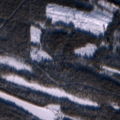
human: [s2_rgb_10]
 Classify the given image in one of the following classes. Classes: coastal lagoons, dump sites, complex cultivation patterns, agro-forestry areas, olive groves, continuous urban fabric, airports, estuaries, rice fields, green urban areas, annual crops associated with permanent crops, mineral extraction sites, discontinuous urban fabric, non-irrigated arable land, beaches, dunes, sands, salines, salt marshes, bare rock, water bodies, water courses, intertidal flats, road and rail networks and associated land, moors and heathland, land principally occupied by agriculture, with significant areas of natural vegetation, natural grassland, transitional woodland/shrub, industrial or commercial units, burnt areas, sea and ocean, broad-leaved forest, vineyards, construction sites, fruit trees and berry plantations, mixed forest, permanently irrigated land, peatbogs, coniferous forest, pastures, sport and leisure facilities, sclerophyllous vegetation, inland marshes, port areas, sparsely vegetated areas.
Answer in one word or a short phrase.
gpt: coniferous forest, mixed forest